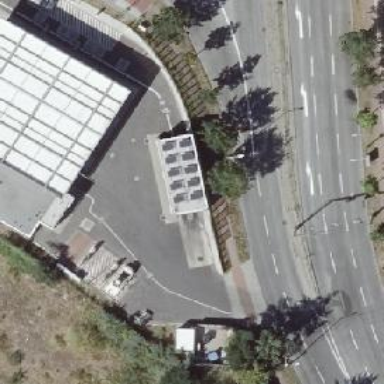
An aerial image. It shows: Service road leading to car wash tunnel.